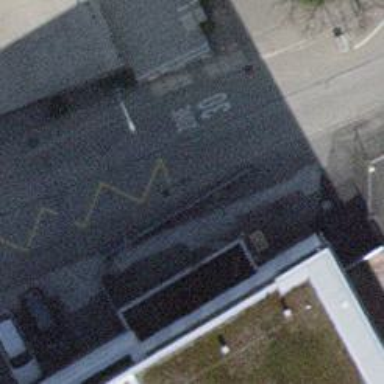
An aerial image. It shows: Bus stop with stop position for public transport.